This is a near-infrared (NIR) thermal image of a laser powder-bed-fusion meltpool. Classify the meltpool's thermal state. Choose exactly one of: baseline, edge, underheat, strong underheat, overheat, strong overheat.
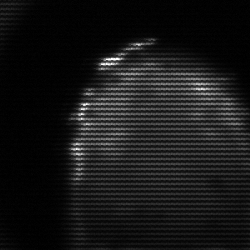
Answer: edge